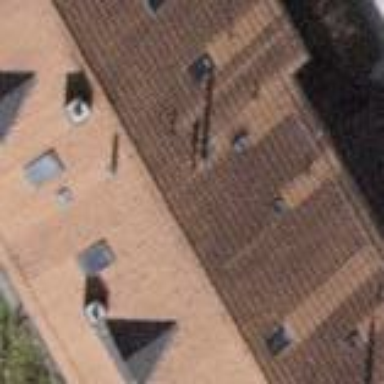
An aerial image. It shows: Building with tiled roof.